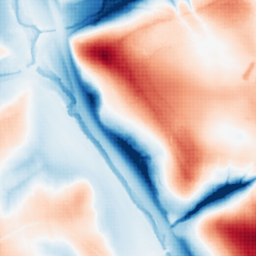
Category: edge_preserving
Decomposition family: guided
Decomposition parameters: radius: 32
eps: 1
Upsampling method: sinc_blackman
Upsampling parameters: scale: 4
kernel_size: 8
Upsampling scale: 4